Interaction volume radius: 5 \u00c5
Interaction volume height: 40 \u00c5
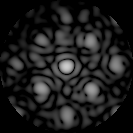
Disorder parameter: 0.3766